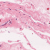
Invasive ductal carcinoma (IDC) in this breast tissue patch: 0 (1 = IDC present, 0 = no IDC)